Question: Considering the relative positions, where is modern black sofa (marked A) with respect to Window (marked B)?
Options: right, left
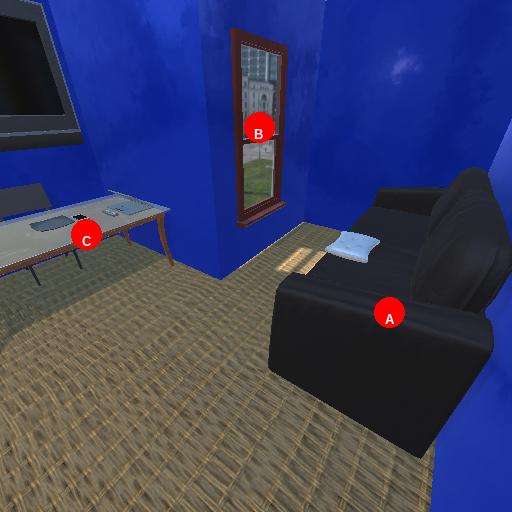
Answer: right